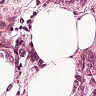
Metastatic tissue present: yes